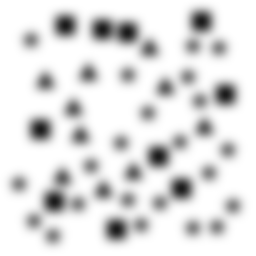
Squares: 10
Triangles: 10
Stars: 22
Total shapes: 42